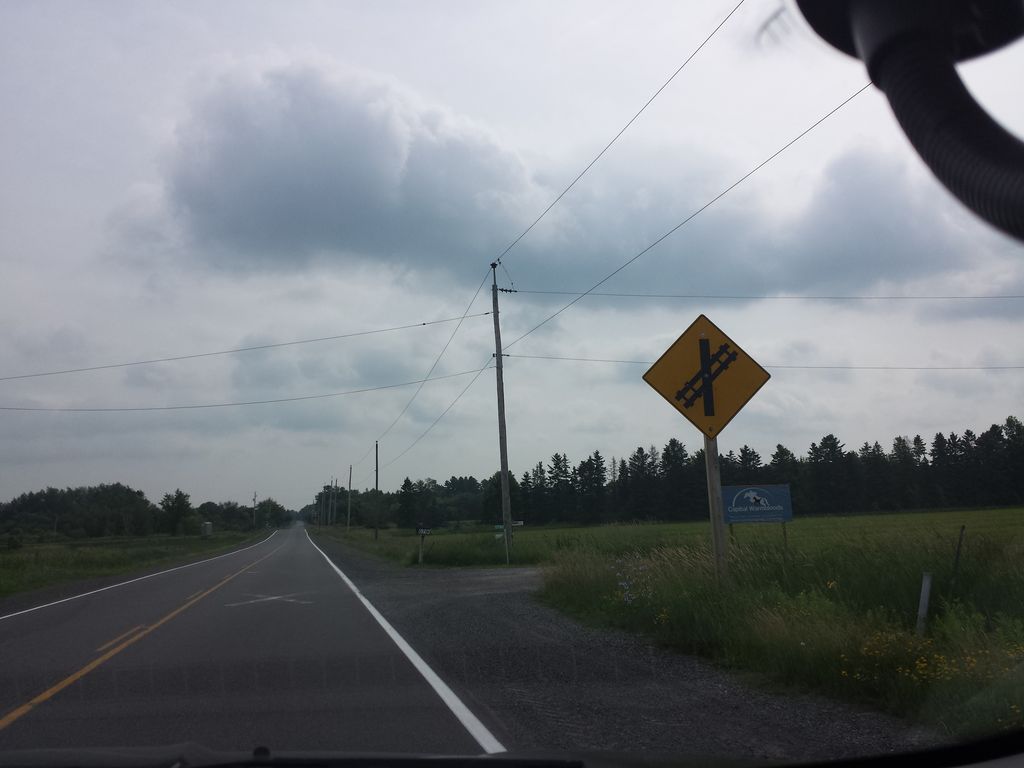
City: ottawa-gatineau